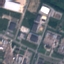
Land use / land cover: Industrial